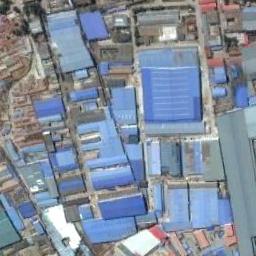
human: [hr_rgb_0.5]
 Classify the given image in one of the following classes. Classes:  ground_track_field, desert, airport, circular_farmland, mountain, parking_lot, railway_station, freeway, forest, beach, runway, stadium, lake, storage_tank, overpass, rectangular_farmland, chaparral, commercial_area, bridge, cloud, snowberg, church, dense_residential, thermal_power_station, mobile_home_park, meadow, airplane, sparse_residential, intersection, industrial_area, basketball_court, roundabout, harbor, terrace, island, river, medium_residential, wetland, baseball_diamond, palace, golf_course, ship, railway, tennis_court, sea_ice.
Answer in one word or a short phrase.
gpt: industrial_area